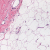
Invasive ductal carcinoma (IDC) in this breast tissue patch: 0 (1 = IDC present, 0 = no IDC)